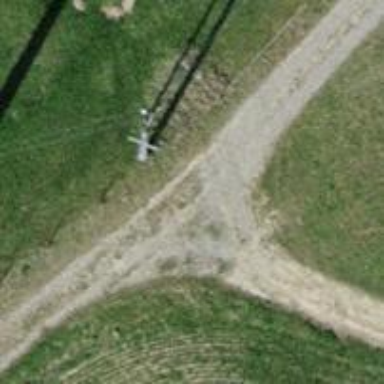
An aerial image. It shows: Concrete power pole.